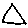
Label: triangle